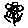
Label: flower